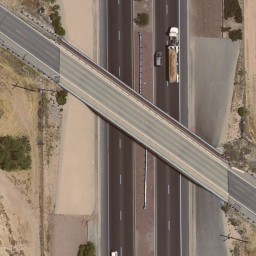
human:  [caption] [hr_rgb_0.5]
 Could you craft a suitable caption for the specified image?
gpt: A road go across another two diagonally with some cars on the roads .

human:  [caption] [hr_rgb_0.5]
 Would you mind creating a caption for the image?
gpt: An overpass with a road go across another two roads diagonally with some plants surounded the roads .

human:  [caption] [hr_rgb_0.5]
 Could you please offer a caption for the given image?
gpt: An overpass with a road go across another two roads diagonally with some cars on the roads .

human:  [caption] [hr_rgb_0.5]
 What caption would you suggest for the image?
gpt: An overpass with a road go across another two roads diagonally .

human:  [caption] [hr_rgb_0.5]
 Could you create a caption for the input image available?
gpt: A road go across another two with some cars on the roads .